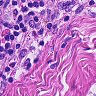
Metastatic tissue present: no